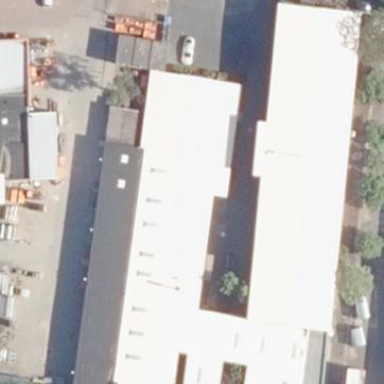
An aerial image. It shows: Retail building.